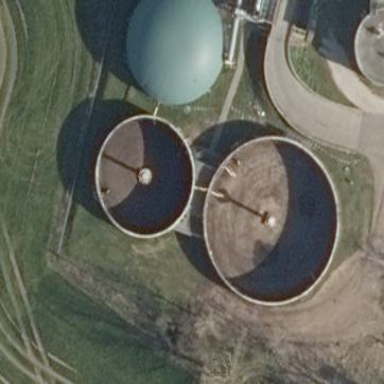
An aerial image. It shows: Round-shaped covered reservoir serving as digester building with power generator.